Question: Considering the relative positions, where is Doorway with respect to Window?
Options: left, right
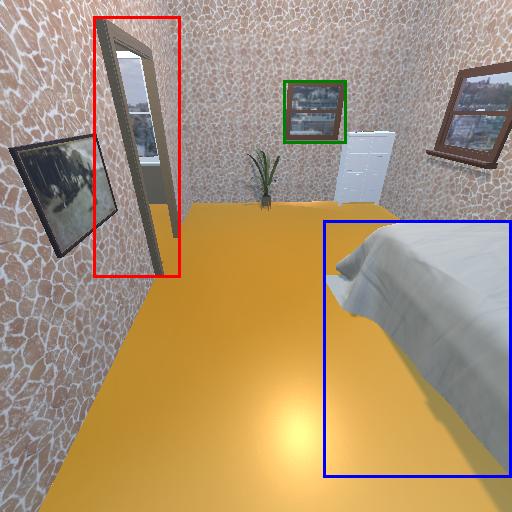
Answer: left